Interaction volume radius: 5 \u00c5
Interaction volume height: 30 \u00c5
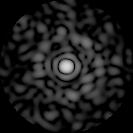
Disorder parameter: 0.8496